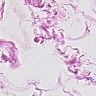
Metastatic tissue present: no